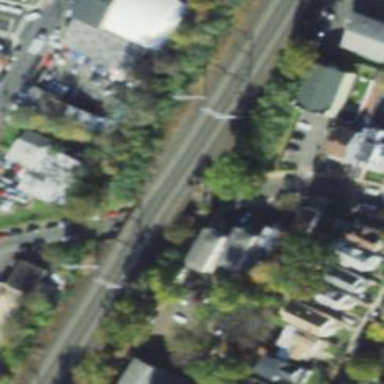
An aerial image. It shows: Bridge over railway with electrified contact lines.